Field crop: tomato
Growth stage: 1
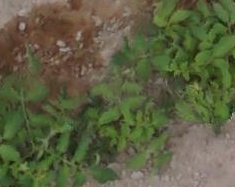
Species: tomato